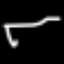
Label: line